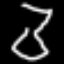
Label: hourglass